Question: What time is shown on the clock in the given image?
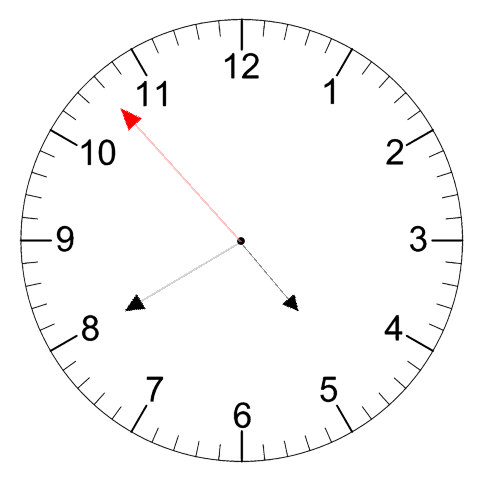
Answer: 04:39:53